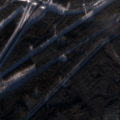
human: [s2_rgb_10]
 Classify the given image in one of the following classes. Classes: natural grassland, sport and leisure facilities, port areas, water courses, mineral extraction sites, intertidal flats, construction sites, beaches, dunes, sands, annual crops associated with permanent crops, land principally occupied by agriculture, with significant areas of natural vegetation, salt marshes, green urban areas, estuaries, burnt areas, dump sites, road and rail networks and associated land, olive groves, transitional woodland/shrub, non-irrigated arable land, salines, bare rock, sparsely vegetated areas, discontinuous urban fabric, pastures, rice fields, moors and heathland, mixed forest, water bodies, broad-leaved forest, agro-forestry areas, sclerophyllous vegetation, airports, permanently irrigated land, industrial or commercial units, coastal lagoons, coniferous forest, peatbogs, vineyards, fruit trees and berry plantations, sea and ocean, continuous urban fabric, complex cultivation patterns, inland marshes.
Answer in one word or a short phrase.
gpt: mineral extraction sites, coniferous forest, mixed forest